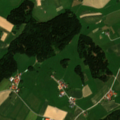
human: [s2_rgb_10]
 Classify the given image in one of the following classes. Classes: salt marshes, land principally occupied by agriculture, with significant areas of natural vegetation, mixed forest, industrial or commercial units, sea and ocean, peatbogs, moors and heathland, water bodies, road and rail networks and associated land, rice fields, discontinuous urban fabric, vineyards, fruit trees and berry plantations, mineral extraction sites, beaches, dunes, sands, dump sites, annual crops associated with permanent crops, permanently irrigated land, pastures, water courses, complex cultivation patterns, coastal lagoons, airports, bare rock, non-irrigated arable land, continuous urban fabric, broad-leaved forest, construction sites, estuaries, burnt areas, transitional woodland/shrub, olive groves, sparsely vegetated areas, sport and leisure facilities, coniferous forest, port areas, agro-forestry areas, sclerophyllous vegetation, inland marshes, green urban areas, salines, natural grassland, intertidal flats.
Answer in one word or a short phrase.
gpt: non-irrigated arable land, pastures, complex cultivation patterns, coniferous forest